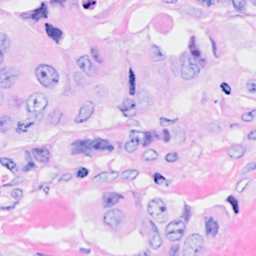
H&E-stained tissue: Breast